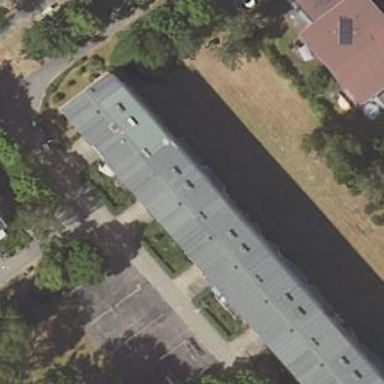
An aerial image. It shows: Terrace building.